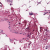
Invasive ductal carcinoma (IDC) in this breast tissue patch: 0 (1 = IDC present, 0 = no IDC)